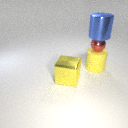
large yellow metal cube in front of large yellow rubber cylinder